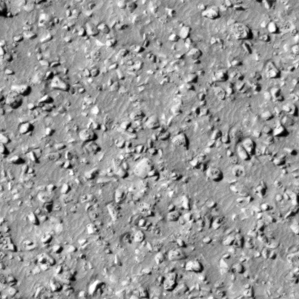
Label: non_frost